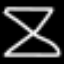
Label: hourglass